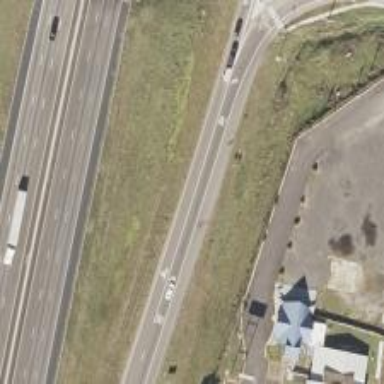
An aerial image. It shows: Asphalt motorway link.